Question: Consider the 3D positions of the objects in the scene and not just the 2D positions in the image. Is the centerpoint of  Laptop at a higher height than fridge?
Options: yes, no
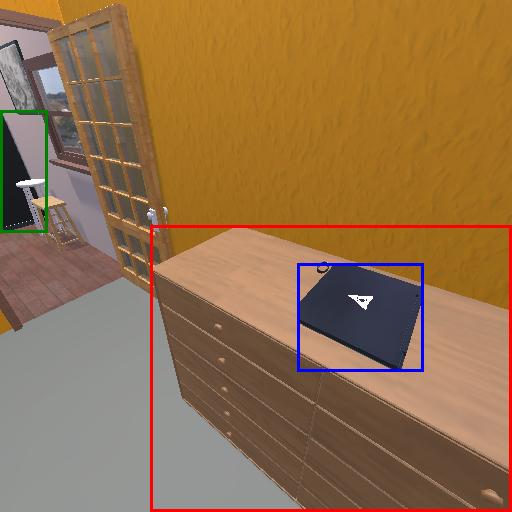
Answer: yes